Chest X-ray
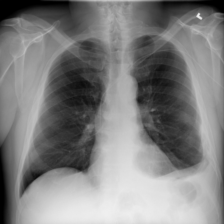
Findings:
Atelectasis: negative
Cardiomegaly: negative
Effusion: negative
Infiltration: negative
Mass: negative
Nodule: negative
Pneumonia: negative
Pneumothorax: negative
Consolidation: negative
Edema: negative
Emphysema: negative
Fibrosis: negative
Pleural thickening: negative
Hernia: negative